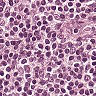
Metastatic tissue present: no